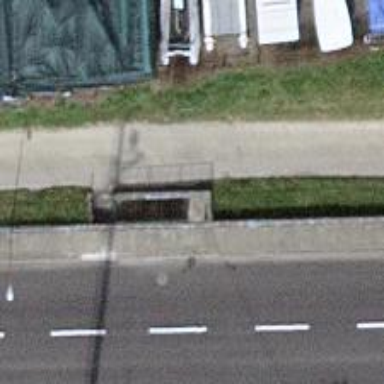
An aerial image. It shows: Entrance with barrier.